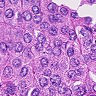
Metastatic tissue present: yes